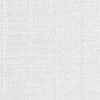
Atmospheric dust classification: dusty